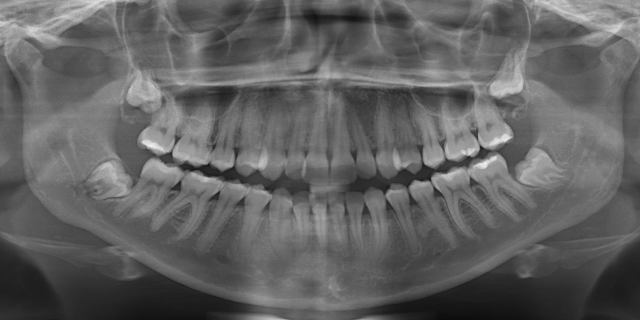
adult